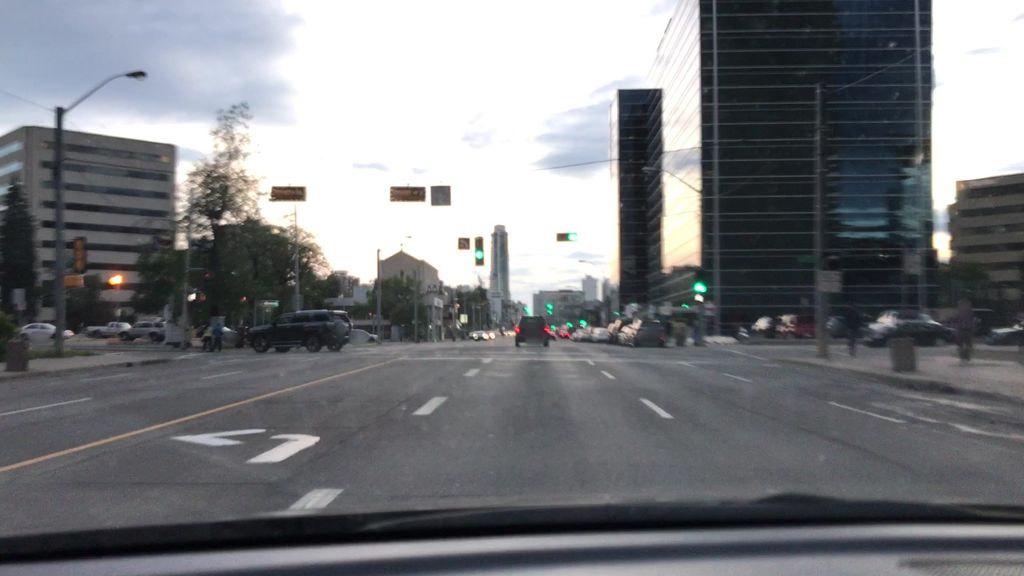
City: edmonton